В сентябре 2021 года учёные из Чикагского университета создали материал, обладающий рекордной анизотропией теплопроводности: теплопроводность материала вдоль выделенного направления оказалась почти в тысячу раз меньше теплопроводности в направлениях, перпендикулярных ему! Такого эффекта они смогли добиться, наслаивая двумерные слои атомов друг на друга со случайной ориентацией, как показано на рисунке $\it1$. В то время как теоретическая сторона данного эффекта довольно сложна и выходит далеко за рамки классической школьной программы, экспериментальная сторона оказывается доступной для понимания и обработки. В этой задаче мы исследуем, как именно учёные смогли измерить теплопроводность материала вдоль различных направлений.  Для решения задачи вам потребуется обобщение МНК на случай произвольной, не обязательно линейной, зависимости. Пусть в качестве экспериментальной зависимости задан набор точек $(x_i, y_i)$, который мы хотим промоделировать некоторой функцией $f=f(x, a_1, a_2, \dots)$, где $a_1, a_2, \dots$ — параметры, которые можно варьировать. По определению метода наименьших квадратов вариация параметров должна привести к тому, что следующая сумма должна быть минимальной:$$ S = \sum_i~\Delta y_i^2 = \sum_i~\left(y_i-f(x_i, a_1, a_2, \dots)\right)^2 \rightarrow \min_{a_1, a_2, \dots} $$Задача минимизации этой суммы сводится к решению системы уравнений:\[ \begin{cases} \cfrac{\partial S}{\partial a_1}=0\\ \cfrac{\partial S}{\partial a_2}=0\\ \dots \end{cases} \]где символ $\partial$ обозначает дифференцирование по параметру, указанному в знаменателе, когда остальные параметры зафиксированы.
Часть A. Поперечная теплопроводность (4.0 балла). Для измерения теплопроводности в направлении, перпендикулярном слоям, однородный образец диаметром $D=1\ мм$ и толщиной $d$ зажимают между двумя плоскими пластинами из материалов с высокой теплопроводностью, один из которых поддерживают при постоянной температуре $T_0$, а к другому подводят постоянную мощность $Q=3.1\cdot10^{-4}\ Вт$. После установления теплового равновесия измеряется температура $T_1$ второй пластины, откуда получается разность $\Delta T=T_1-T_0$. Для уточнения природы механизмов теплопроводности исследователям также необходимо проверить, зависит ли теплопроводность материала от его температуры.  В таблице в листе ответов вам даны значения разности температур $\Delta T$ в зависимости от толщины образца $d$ для трёх разных значений температуры $T_0$ и двух различных материалов — сульфидов молибдена $\rm(MoS_2)$ и вольфрама $\rm(WS_2)$. В идеальном эксперименте разность температур $\Delta T$ можно было бы описать формулой:\begin{equation}\Delta T=Ad,\tag1\end{equation}где $A=\cfrac{4Q}{\pi\varkappa_\perp D^2}$, а $\varkappa_\perp$ — коэффициент теплопроводности в направлении, перпендикулярном слоям. Однако теплообмен между двумя пластинами происходит не только за счёт теплопроводности, но и за счёт других способов теплопередачи. Их можно с хорошей точностью учесть, добавив в уравнение $(1)$ поправочный член:\begin{equation}\Delta T=Ad-BT_0^{1/2}d^{3/2}.\tag2\end{equation}
С помощью метода наименьших квадратов получите формулы для нахождения коэффициентов $A$ и $B$ для каждого значения температуры $T_0$ и для каждого из материалов. Ответ выразите через средние по выборке значения произведений вида $\Delta T^{k_1}d^{k_2}$, где $k_{1,2}$ — некоторые числа.
Для сульфида молибдена $\rm(MoS_2)$ найдите $A$ и $B$ для каждой из температур $T_0$. Будем считать, что теплопроводность $\varkappa_\perp$ не зависит от температуры, если выполнено соотношение:\[\Delta A < \overline BT_{0\max}^{1/2}d_\max^{1/2},\]где $\Delta A$ — максимальная разность значений $A$, полученных в предыдущем пункте, а $\overline B$ — среднее арифметическое полученных в предыдущем пункте значений $B$, $d_\max=200\ мкм$, $T_{0\max}=373\ К$.
Выясните, можно ли по результатам эксперимента заключить, что теплопроводность $\varkappa_\perp$ зависит от температуры, в листе ответов подчеркните правильный вариант (обе стороны неравенства должны быть явно вычислены в решении). Найдите среднее арифметическое $\overline A$ и вычислите по нему теплопроводность $\varkappa_\perp$.
Часть B. Продольная теплопроводность (6.0 баллов) Для измерения продольной теплопроводности образец толщиной $d$ помещают на горизонтальную поверхность из очень плохо проводящего тепло материала и освещают его в центре тонким лазерным пучком постоянной мощности. В результате в образце устанавливается некоторое распределение температуры, которое можно получить, решив уравнение теплопроводности в полярных координатах. Температура на больших расстояниях от центра лазерного пучка считается равной $T_0$. Чтобы узнать, насколько повысилась температура образца в центре, исследователи измеряют мощность отражённого от него лазерного излучения, поскольку при небольших изменениях температуры $\Delta T$ коэффициент отражения можно с хорошей точностью считать линейной функцией $\Delta T$. Кроме того, в силу излучения и теплопроводности между образцом и окружающей средой, с его поверхности происходит рассеяние тепла с мощностью, пропорциональной разности температур $\Delta T$. Это приводит к тому, что реальная $\Delta T$ оказывается всегда меньше предсказываемой и имеет некоторый предел $\Delta T_\max$.  Таким образом, нам будут интересны два асимптотических случая: $\it1)$ случай большой толщины образца $d$. При этом вклад теплопроводности внутри образца будет доминирующим, и изменение температуры можно описать уравнением:\begin{equation}\Delta T=\frac Ad-\frac B{d^2},\tag3\end{equation}где $A=\cfrac{A_0}{\varkappa_\parallel}$, $A_0=9.43\ мВт$ и $B$ — некоторые постоянные; $\it2)$ случай малой толщины образца $d$. При этом доминирующим будет вклад теплопроводности и излучения между образцом и окружающей средой, и изменение температуры можно описать уравнением:\begin{equation}\Delta T=\Delta T_{\max}-Cd,\tag4\end{equation}где $C$ — некоторый коэффициент. В таблице в листе ответов вам даны значения разности температуры $\Delta T$ в зависимости от толщины образца $d$ для трёх разных значений температуры $T_0$ и двух различных материалов — сульфидов молибдена $\rm(MoS_2)$ и вольфрама $\rm(WS_2)$. При решении задачи считайте, что половина точек с бóльшим $d$ соответствует случаю $\it1)$, а другая половина — случаю $\it2)$. Рассмотрим сначала случай $\it1)$.
Выполните пункты $\bf A2$ и $\bf A3$ для сульфида вольфрама $\rm(WS_2)$.
С помощью метода наименьших квадратов получите формулу для нахождения коэффициента $A$ для каждого значения температуры $T_0$ и для каждого из материалов. Ответ выразите через средние по выборке значения произведений вида $\Delta T^{k_1}d^{k_2}$, где $k_{1,2}$ — некоторые числа.
Для сульфида молибдена $\rm(MoS_2)$ найдите $A$ для каждой из температур $T_0$. Отсюда для каждой $T_0$ найдите значения $\varkappa_\parallel$. Найдите коэффициент анизотропии теплопроводности $\rho=\cfrac{\varkappa_\parallel}{\varkappa_\perp}$ при температуре $T_0=273\ К$. В этот раз значения $\varkappa_\parallel$ явно зависят от температуры. Можно предположить, что они удовлетворяют степенной зависимости $\varkappa_\parallel\propto\cfrac1{T_0^n}$.
Найдите $n$.
Выполните пункты $\bf B2$ и $\bf B3$ для сульфида вольфрама $\rm(WS_2)$. Рассмотрим теперь случай $\it2)$.
С помощью метода наименьших квадратов получите формулу для нахождения коэффициента $\Delta T_{\max}$ для каждого значения температуры $T_0$ и для каждого из материалов. Ответ выразите через средние по выборке значения произведений вида $\Delta T^{k_1}d^{k_2}$, где $k_{1,2}$ — некоторые числа.
Для каждого из материалов найдите $\Delta T_{\max}$ для каждой из температур $T_0$. Для того, чтобы в будущем улучшить условия проведения эксперимента, учёные хотят узнать, из-за чего в первую очередь теплота передаётся от образца окружающей среде — из-за теплопроводности или излучения. Для этого как раз можно использовать полученные значения $\Delta T_{\max}$. Можно показать, что если доминирующий вклад вносит теплопроводность, то $\Delta T_{\max}\propto\cfrac1{\sqrt{T_0}}$, а если излучение, то $\Delta T_{\max}\propto\cfrac1{T_0^3}$. Попробуем приблизить $\Delta T_{\max}$ степенной зависимостью $\Delta T_{\max}\propto\cfrac1{T_0^m}$.
Для каждого из материалов найдите $m$. Что вносит в теплопередачу между образцом и окружающей средой основной вклад — теплопроводность или излучение? Подчеркните правильный вариант в листе ответов.
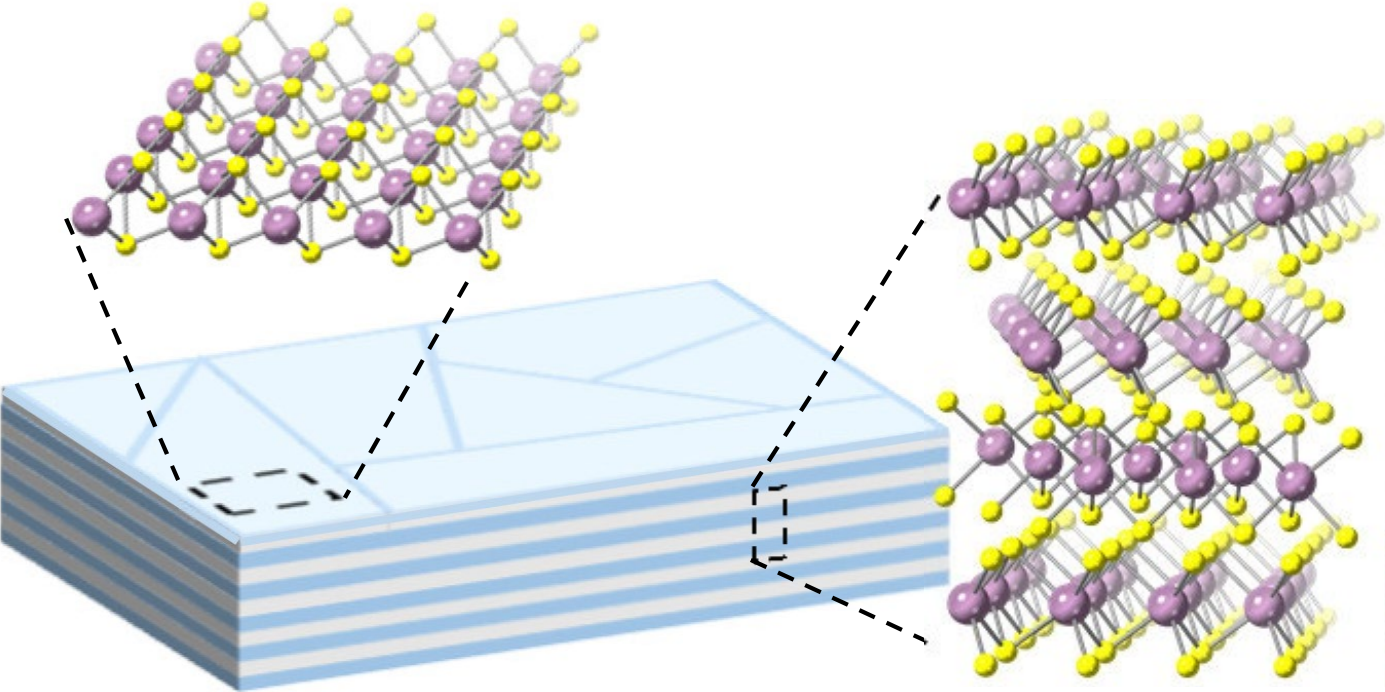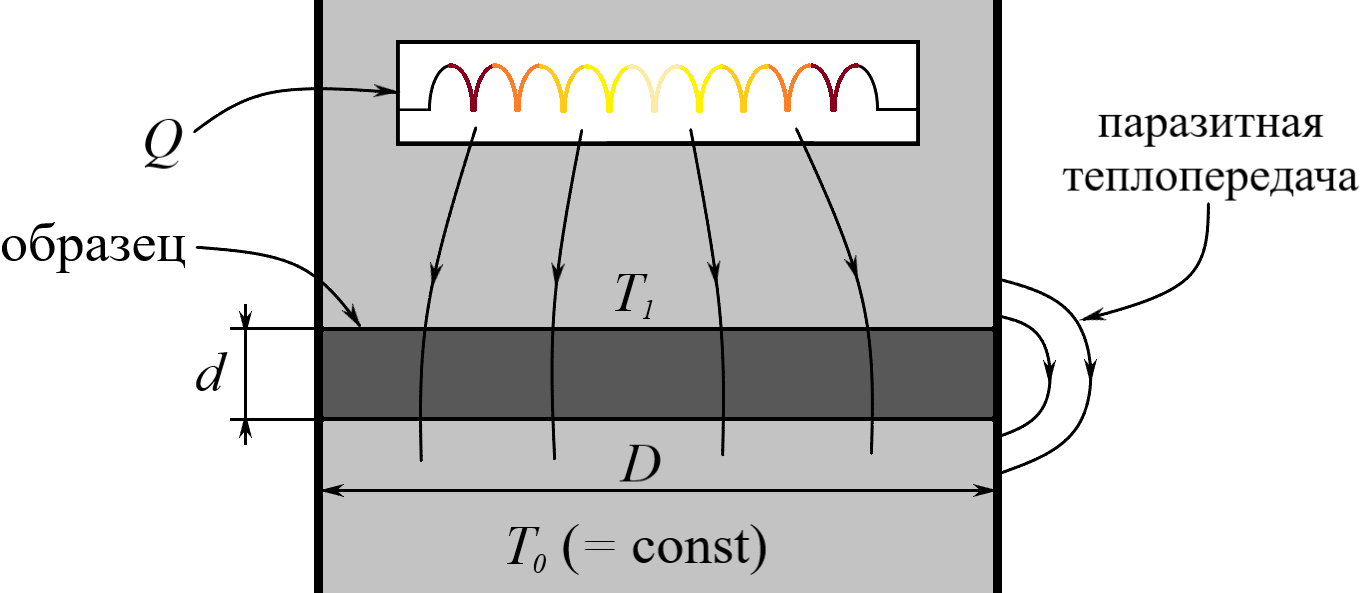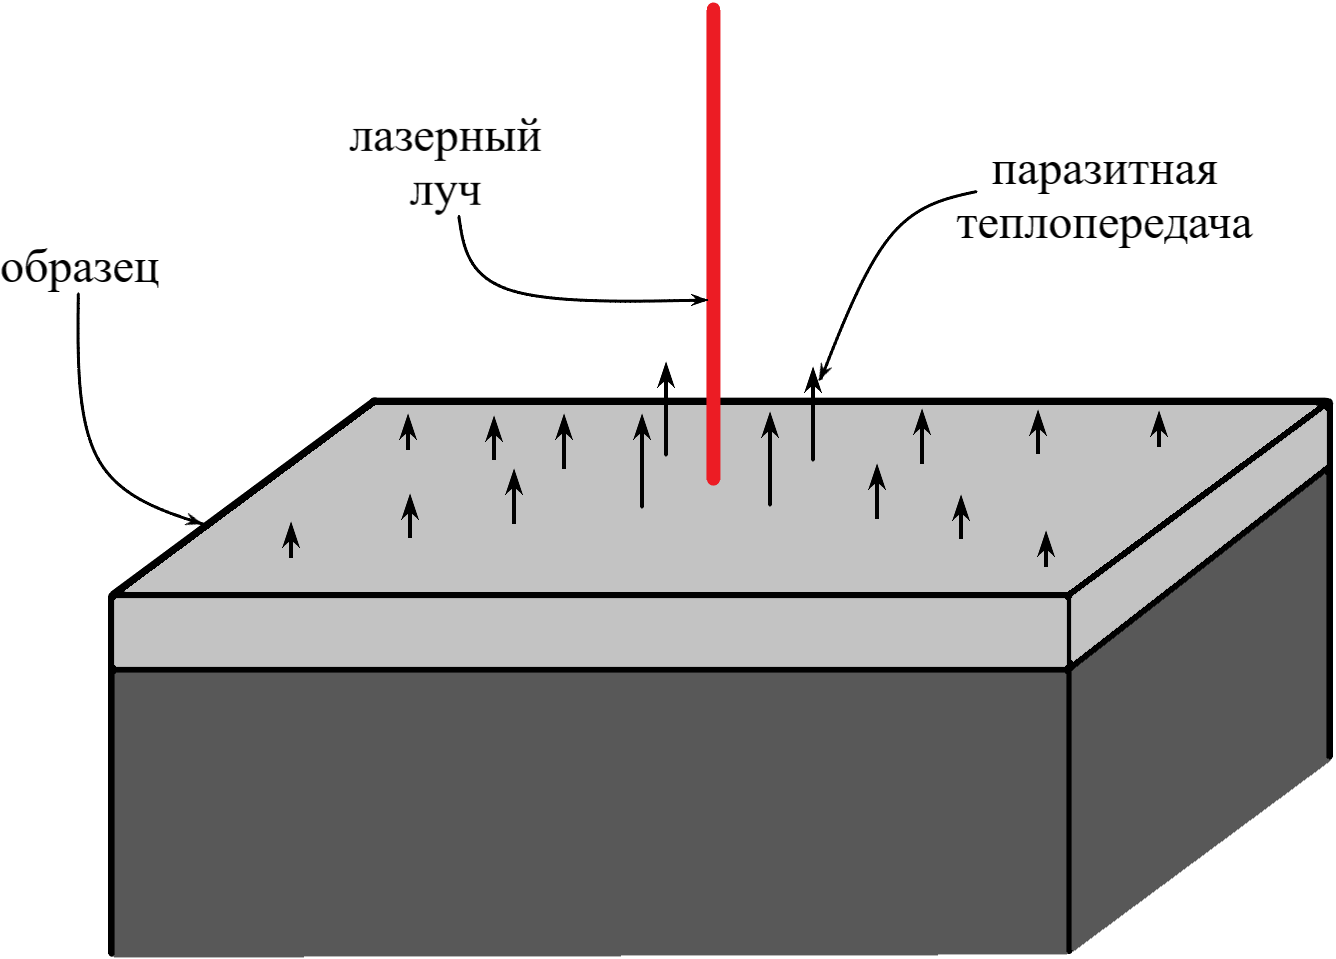
С помощью метода наименьших квадратов получите формулы для нахождения коэффициентов $A$ и $B$ для каждого значения температуры $T_0$ и для каждого из материалов. Ответ выразите через средние по выборке значения произведений вида $\Delta T^{k_1}d^{k_2}$, где $k_{1,2}$ — некоторые числа.
Решение: Согласно методу, описанному в условии, составляем систему уравнений:\[\begin{array}l \begin{cases} \cfrac{\partial S}{\partial A}=0\\ \cfrac{\partial S}{\partial B}=0\end{cases},\quadгде\quad S=\sum_i\left(\Delta T_{i\ \mathrm{exp}}-\Delta T_{i\ \mathrm{th}}(d_i, A, B)\right)^2=\sum_i\left(\Delta T_i-Ad_i+BT_0^{1/2}d_i^{3/2}\right)^2\end{array}\]Таким образом, система примет вид:\[\begin{cases} \cfrac\partial{\partial A}\sum_i\left(\Delta T_i-Ad_i+BT_0^{1/2}d_i^{3/2}\right)^2=0\\\cfrac\partial{\partial B}\sum_i\left(\Delta T_i-Ad_i+BT_0^{1/2}d_i^{3/2}\right)^2=0\end{cases}\implies\begin{cases}0=\sum_i\left(\Delta T_id_i-Ad_i^2+BT_0^{1/2}d_i^{5/2}\right)\\0=\sum_i\left(\Delta T_id_i^{3/2}-Ad_i^{5/2}+BT_0^{1/2}d_i^3\right)\end{cases}\]Это — система линейных уравнений относительно коэффициентов $A$ и $B$. Коэффициенты в ней представляют собой необходимые произведения вида $\Delta T^{k_1}d^{k_2}$. Через средние значения этих произведений по экспериментальной выборке эта система записывается несколько элегантнее в виде:\[\begin{cases}0=\overline{\Delta Td}-A\overline{d^2}+BT_0^{1/2}\overline{d^{5/2}}\\0=\overline{\Delta Td^{3/2}}-A\overline{d^{5/2}}+BT_0^{1/2}\overline{d^3}\end{cases}\]Решая эту систему, получим окончательно:\[\begin{array}lA=\cfrac{\overline{\Delta Td^{3/2}}\cdot\overline{d^{5/2}}-\overline{\Delta Td}\cdot\overline{d^3}}{\overline{d^{5/2}}^2-\overline{d^2}\cdot\overline{d^3}}\\B=\cfrac1{\sqrt{T_0}}\cfrac{\overline{\Delta Td^{3/2}}\cdot\overline{d^2}-\overline{\Delta Td}\cdot\overline{d^{5/2}}}{\overline{d^{5/2}}^2-\overline{d^2}\cdot\overline{d^3}}\end{array}\]
Ответ: \[\begin{array}lA=\cfrac{\overline{\Delta Td^{3/2}}\cdot\overline{d^{5/2}}-\overline{\Delta Td}\cdot\overline{d^3}}{\overline{d^{5/2}}^2-\overline{d^2}\cdot\overline{d^3}}\\B=\cfrac1{\sqrt{T_0}}\cfrac{\overline{\Delta Td^{3/2}}\cdot\overline{d^2}-\overline{\Delta Td}\cdot\overline{d^{5/2}}}{\overline{d^{5/2}}^2-\overline{d^2}\cdot\overline{d^3}}\end{array}\]

Для сульфида молибдена $\rm(MoS_2)$ найдите $A$ и $B$ для каждой из температур $T_0$.
Решение: $T_0=273~К$$\overline\dots$$d,~мкм$20406080100120140160180200 $\Delta T,~К$0.1380.2660.3940.5320.6620.7770.8310.9541.1371.1890.688$\Delta Td,~К\cdotмкм$2.7610.6423.6442.5666.2093.24116.34152.64204.66237.8095.05$\Delta Td^{3/2},~К\cdotмкм^{3/2}$12.34672918311380.67662.001021.391376.551930.762745.803363.001174.29$d^2,~мкм^2$40016003600640010000144001960025600324004000015400$d^{5/2},~мкм^{5/2}$1788.8510119.2927885.4857243.34100000.00157744.10231910.33323817.23434691.61565685.42191088.57$d^3,~мкм^3$8000640002160005120001000000172800027440004096000583200080000002420000 $T_0=323~К$$\overline\dots$$d,~мкм$20406080100120140160180200 $\Delta T,~К$0.1370.2710.3900.4960.5770.7190.7880.8771.0461.0980.640$\Delta Td,~К\cdotмкм$2.7410.8423.4039.6857.7086.28110.32140.32188.28219.6087.92$\Delta Td^{3/2},~К\cdotмкм^{3/2}$12.2568.56181.26354.91577.00945.151305.321774.922526.043105.611085.10$d^2,~мкм^2$40016003600640010000144001960025600324004000015400$d^{5/2},~мкм^{5/2}$1788.8510119.2927885.4857243.34100000.00157744.10231910.33323817.23434691.61565685.42191088.57$d^3,~мкм^3$8000640002160005120001000000172800027440004096000583200080000002420000 $T_0=373~К$$\overline\dots$$d,~мкм$20406080100120140160180200 $\Delta T,~К$0.1390.2670.3730.4830.5630.6760.7600.8560.9011.0230.604$\Delta Td,~К\cdotмкм$2.7810.6822.3838.6456.3081.12106.40136.96162.18204.6082.20$\Delta Td^{3/2},~К\cdotмкм^{3/2}$12.4367.55173.35345.61563.00888.631258.941732.422175.872893.481011.13$d^2,~мкм^2$40016003600640010000144001960025600324004000015400$d^{5/2},~мкм^{5/2}$1788.8510119.2927885.4857243.34100000.00157744.10231910.33323817.23434691.61565685.42191088.57$d^3,~мкм^3$8000640002160005120001000000172800027440004096000583200080000002420000 | $T_0=273~К$ | | | | | | | | | | | $\overline\dots$ | | --- | --- | --- | --- | --- | --- | --- | --- | --- | --- | --- | --- | | $d,~мкм$ | 20 | 40 | 60 | 80 | 100 | 120 | 140 | 160 | 180 | 200 | | | $\Delta T,~К$ | 0.138 | 0.266 | 0.394 | 0.532 | 0.662 | 0.777 | 0.831 | 0.954 | 1.137 | 1.189 | 0.688 | | $\Delta Td,~К\cdotмкм$ | 2.76 | 10.64 | 23.64 | 42.56 | 66.20 | 93.24 | 116.34 | 152.64 | 204.66 | 237.80 | 95.05 | | $\Delta Td^{3/2},~К\cdotмкм^{3/2}$ | 12.34 | 6729 | 18311 | 380.67 | 662.00 | 1021.39 | 1376.55 | 1930.76 | 2745.80 | 3363.00 | 1174.29 | | $d^2,~мкм^2$ | 400 | 1600 | 3600 | 6400 | 10000 | 14400 | 19600 | 25600 | 32400 | 40000 | 15400 | | $d^{5/2},~мкм^{5/2}$ | 1788.85 | 10119.29 | 27885.48 | 57243.34 | 100000.00 | 157744.10 | 231910.33 | 323817.23 | 434691.61 | 565685.42 | 191088.57 | | $d^3,~мкм^3$ | 8000 | 64000 | 216000 | 512000 | 1000000 | 1728000 | 2744000 | 4096000 | 5832000 | 8000000 | 2420000 |
Ответ: | $T_0,~К$ | 273 | 323 | 373 | | --- | --- | --- | --- | | $A,~\cfracК{мм}$ | 7.46 | 7.18 | 7.59 | | $B,~\cfrac{К^{1/2}}{мм^{3/2}}$ | 0.199 | 0.208 | 0.298 | Ответ: $T_0,~К$273323373$A,~\cfracК{мм}$7.467.187.59$B,~\cfrac{К^{1/2}}{мм^{3/2}}$0.1990.2080.298

Выясните, можно ли по результатам эксперимента заключить, что теплопроводность $\varkappa_\perp$ зависит от температуры, в листе ответов подчеркните правильный вариант (обе стороны неравенства должны быть явно вычислены в решении). Найдите среднее арифметическое $\overline A$ и вычислите по нему теплопроводность $\varkappa_\perp$.
Решение: Подставляем числа (учитывая, что $T_{0\max}=373~К$, $d_\max=0.2~мм$):\[\Delta A < \overline BT_{0\max}^{1/2}d_\max^{1/2}\implies0.41~\cfracК{мм} < 2.03~\cfracК{мм}~-~зависит~/~\underline{не~зависит}.\]
Ответ: \[\overline A=7.41~\cfracК{мм}\\\ \\\varkappa_\perp=53.3~\cfrac{мВт}{м\cdotК}\ne\varkappa_\perp(T_0)\]

Выполните пункты $\bf A2$ и $\bf A3$ для сульфида вольфрама $\rm(WS_2)$.
Решение: $T_0=273~К$$\overline\dots$$d,~мкм$20406080100120140160180200 $\Delta T,~К$0.1910.3810.5710.7640.9461.1001.3041.4431.5771.8091.009$\Delta Td,~К\cdotмкм$3.8215.2434.2661.1294.60132.00182.56230.88283.86361.80140.01$\Delta Td^{3/2},~К\cdotмкм^{3/2}$17.0896.39265.38546.67946.001445.992160.082920.433808.385116.621732.30$d^2,~мкм^2$40016003600640010000144001960025600324004000015400$d^{5/2},~мкм^{5/2}$1788.8510119.2927885.4857243.34100000.00157744.10231910.33323817.23434691.61565685.42191088.57$d^3,~мкм^3$8000640002160005120001000000172800027440004096000583200080000002420000 $T_0=323~К$$\overline\dots$$d,~мкм$20406080100120140160180200 $\Delta T,~К$0.1950.3840.5660.7270.9071.0831.2021.3541.5181.7010.964$\Delta Td,~К\cdotмкм$3.915.3633.9658.1690.7129.96168.28216.64273.24340.2133.04$\Delta Td^{3/2},~К\cdotмкм^{3/2}$17.4497.15263.05520.20907.001423.641991.122740.303665.904811.151643.70$d^2,~мкм^2$40016003600640010000144001960025600324004000015400$d^{5/2},~мкм^{5/2}$1788.8510119.2927885.4857243.34100000.00157744.10231910.33323817.23434691.61565685.42191088.57$d^3,~мкм^3$8000640002160005120001000000172800027440004096000583200080000002420000 $T_0=373~К$$\overline\dots$$d,~мкм$20406080100120140160180200 $\Delta T,~К$0.2010.3670.5490.7330.8771.0371.1721.3301.4391.6290.933$\Delta Td,~К\cdotмкм$4.0214.6832.9458.6487.70124.44164.08212.80259.02325.80128.41$\Delta Td^{3/2},~К\cdotмкм^{3/2}$17.9892.84255.15524.49877.001363.171941.422691.733475.124607.511584.64$d^2,~мкм^2$40016003600640010000144001960025600324004000015400$d^{5/2},~мкм^{5/2}$1788.8510119.2927885.4857243.34100000.00157744.10231910.33323817.23434691.61565685.42191088.57$d^3,~мкм^3$8000640002160005120001000000172800027440004096000583200080000002420000 Подставляем числа (учитывая, что $T_{0\max}=373~К$, $d_\max=0.2~мм$):\[\Delta A < \overline BT_{0\max}^{1/2}d_\max^{1/2}\implies0.23~\cfracК{мм} < 2.17~\cfracК{мм}~-~зависит~/~\underline{не~зависит}\] | $T_0=273~К$ | | | | | | | | | | | $\overline\dots$ | | --- | --- | --- | --- | --- | --- | --- | --- | --- | --- | --- | --- | | $d,~мкм$ | 20 | 40 | 60 | 80 | 100 | 120 | 140 | 160 | 180 | 200 | | | $\Delta T,~К$ | 0.191 | 0.381 | 0.571 | 0.764 | 0.946 | 1.100 | 1.304 | 1.443 | 1.577 | 1.809 | 1.009 | | $\Delta Td,~К\cdotмкм$ | 3.82 | 15.24 | 34.26 | 61.12 | 94.60 | 132.00 | 182.56 | 230.88 | 283.86 | 361.80 | 140.01 | | $\Delta Td^{3/2},~К\cdotмкм^{3/2}$ | 17.08 | 96.39 | 265.38 | 546.67 | 946.00 | 1445.99 | 2160.08 | 2920.43 | 3808.38 | 5116.62 | 1732.30 | | $d^2,~мкм^2$ | 400 | 1600 | 3600 | 6400 | 10000 | 14400 | 19600 | 25600 | 32400 | 40000 | 15400 | | $d^{5/2},~мкм^{5/2}$ | 1788.85 | 10119.29 | 27885.48 | 57243.34 | 100000.00 | 157744.10 | 231910.33 | 323817.23 | 434691.61 | 565685.42 | 191088.57 | | $d^3,~мкм^3$ | 8000 | 64000 | 216000 | 512000 | 1000000 | 1728000 | 2744000 | 4096000 | 5832000 | 8000000 | 2420000 |
Ответ: | $T_0,~К$ | 273 | 323 | 373 | | --- | --- | --- | --- | | $A,~\cfracК{мм}$ | 10.37 | 10.44 | 10.60 | | $B,~\cfrac{К^{1/2}}{мм^{3/2}}$ | 0.197 | 0.256 | 0.300 | \\\[\\overline A\=10\.47\~\\cfracК{мм}\\\\\\varkappa\_\\perp\=37\.7\~\\cfrac{мВт}{м\\cdotК}\\ne\\varkappa\_\\perp(T\_0\)\\] Ответ: $T_0,~К$273323373$A,~\cfracК{мм}$10.3710.4410.60$B,~\cfrac{К^{1/2}}{мм^{3/2}}$0.1970.2560.300 \[\overline A=10.47~\cfracК{мм}\\\varkappa_\perp=37.7~\cfrac{мВт}{м\cdotК}\ne\varkappa_\perp(T_0)\]

С помощью метода наименьших квадратов получите формулу для нахождения коэффициента $A$ для каждого значения температуры $T_0$ и для каждого из материалов. Ответ выразите через средние по выборке значения произведений вида $\Delta T^{k_1}d^{k_2}$, где $k_{1,2}$ — некоторые числа.
Решение: Согласно методу, описанному в условии, составляем систему уравнений:\[\begin{array}l \begin{cases} \cfrac{\partial S}{\partial A}=0\\ \cfrac{\partial S}{\partial B}=0\end{cases},\quadгде\quad S=\sum_i\left(\Delta T_{i\ \mathrm{exp}}-\Delta T_{i\ \mathrm{th}}(d_i, A, B)\right)^2=\sum_i\left(\Delta T_i-\cfrac A{d_i}+\cfrac B{d_i^2}\right)^2\end{array}\]Таким образом, система примет вид:\[\begin{cases} \cfrac\partial{\partial A}\sum_i\left(\Delta T_i-\cfrac A{d_i}+\cfrac B{d_i^2}\right)^2=0\\\cfrac\partial{\partial B}\sum_i\left(\Delta T_i-\cfrac A{d_i}+\cfrac B{d_i^2}\right)^2=0\end{cases}\implies\begin{cases}0=\sum_i\left(\Delta T_id_i^{-1}-Ad_i^{-2}+Bd_i^{-3}\right)\\0=\sum_i\left(\Delta T_id_i^{-2}-Ad_i^{-3}+Bd_i^{-4}\right)\end{cases}\]Это — система линейных уравнений относительно коэффициентов $A$ и $B$. Коэффициенты в ней представляют собой необходимые произведения вида $\Delta T^{k_1}d^{k_2}$. Через средние значения этих произведений по экспериментальной выборке эта система записывается несколько элегантнее в виде:\[\begin{cases}0=\overline{\Delta Td^{-1}}-A\overline{d^{-2}}+B\overline{d^{-3}}\\0=\overline{\Delta Td^{-2}}-A\overline{d^{-3}}+B\overline{d^{-4}}\end{cases}\]Решая эту систему относительно $A$, получим окончательно:\[A=\frac{\overline{\Delta Td^{-2}}\cdot\overline{d^{-3}}-\overline{\Delta Td^{-1}}\cdot\overline{d^{-4}}}{\overline{d^{-3}}^2-\overline{d^{-2}}\cdot\overline{d^{-4}}}.\]
Ответ: \[A=\frac{\overline{\Delta Td^{-2}}\cdot\overline{d^{-3}}-\overline{\Delta Td^{-1}}\cdot\overline{d^{-4}}}{\overline{d^{-3}}^2-\overline{d^{-2}}\cdot\overline{d^{-4}}}\]

Для сульфида молибдена $\rm(MoS_2)$ найдите $A$ для каждой из температур $T_0$. Отсюда для каждой $T_0$ найдите значения $\varkappa_\parallel$. Найдите коэффициент анизотропии теплопроводности $\rho=\cfrac{\varkappa_\parallel}{\varkappa_\perp}$ при температуре $T_0=273\ К$.
Решение: $T_0=273~К$$\overline\dots$$d,~мкм$120140160180200 $\Delta T,~К$1.3721.1571.0550.9480.846 $\Delta Td^{-1},~10^{-3}~К\cdotмкм^{-1}$11.438.266.595.274.237.16$\Delta Td^{-2},~10^{-6}~К\cdotмкм^{-2}$95.2859.0341.2129.2621.1549.19$d^{-2},~10^{-6}~мкм^{-2}$69.4451.0239.0630.8625.0043.08$d^{-3},~10^{-9}~мкм^{-3}$578.70364.43244.14171.47125.00296.75$d^{-4},~10^{-9}~мкм^{-4}$4.8232.6031.5260.9530.6252.106 $T_0=323~К$$\overline\dots$$d,~мкм$120140160180200 $\Delta T,~К$1.4071.2471.1441.0190.948 $\Delta Td^{-1},~10^{-3}~К\cdotмкм^{-1}$11.738.917.155.664.747.64$\Delta Td^{-2},~10^{-6}~К\cdotмкм^{-2}$97.7163.6244.6931.4523.7052.23$d^{-2},~10^{-6}~мкм^{-2}$69.4451.0239.0630.8625.0043.08$d^{-3},~10^{-9}~мкм^{-3}$578.70364.43244.14171.47125.00296.75$d^{-4},~10^{-9}~мкм^{-4}$4.8232.6031.5260.9530.6252.106 $T_0=373~К$$\overline\dots$$d,~мкм$120140160180200 $\Delta T,~К$1.4551.3561.1941.1071.024 $\Delta Td^{-1},~10^{-3}~К\cdotмкм^{-1}$12.139.697.466.155.128.11$\Delta Td^{-2},~10^{-6}~К\cdotмкм^{-2}$101.0469.1846.6434.1725.6055.33$d^{-2},~10^{-6}~мкм^{-2}$69.4451.0239.0630.8625.0043.08$d^{-3},~10^{-9}~мкм^{-3}$578.70364.43244.14171.47125.00296.75$d^{-4},~10^{-9}~мкм^{-4}$4.8232.6031.5260.9530.6252.106 | $T_0=273~К$ | | | | | | $\overline\dots$ | | --- | --- | --- | --- | --- | --- | --- | | $d,~мкм$ | 120 | 140 | 160 | 180 | 200 | | | $\Delta T,~К$ | 1.372 | 1.157 | 1.055 | 0.948 | 0.846 | | | $\Delta Td^{-1},~10^{-3}~К\cdotмкм^{-1}$ | 11.43 | 8.26 | 6.59 | 5.27 | 4.23 | 7.16 | | $\Delta Td^{-2},~10^{-6}~К\cdotмкм^{-2}$ | 95.28 | 59.03 | 41.21 | 29.26 | 21.15 | 49.19 | | $d^{-2},~10^{-6}~мкм^{-2}$ | 69.44 | 51.02 | 39.06 | 30.86 | 25.00 | 43.08 | | $d^{-3},~10^{-9}~мкм^{-3}$ | 578.70 | 364.43 | 244.14 | 171.47 | 125.00 | 296.75 | | $d^{-4},~10^{-9}~мкм^{-4}$ | 4.823 | 2.603 | 1.526 | 0.953 | 0.625 | 2.106 |
Ответ: | $T_0,~К$ | 273 | 323 | 373 | | --- | --- | --- | --- | | $A,~мкм\cdotК$ | 179.6 | 218.8 | 247.5 | | $\varkappa_\parallel,~\cfrac{Вт}{м\cdotК}$ | 52.5 | 43.1 | 38.1 | \\\[\\rho\=9\.85\\cdot10^2\\] Ответ: $T_0,~К$273323373$A,~мкм\cdotК$179.6218.8247.5$\varkappa_\parallel,~\cfrac{Вт}{м\cdotК}$52.543.138.1 \[\rho=9.85\cdot10^2\]

Найдите $n$.
Решение: Вычислить по МНК коэффициенты $\varkappa_{\parallel,0}$ и $n$ для моделирующей функции вида:\[\varkappa_\parallel=\frac{\varkappa_{\parallel,0}}{T_0^n}\]можно с помощью стандартного калькулятора.
Ответ: \[n=1.03\]

Выполните пункты $\bf B2$ и $\bf B3$ для сульфида вольфрама $\rm(WS_2)$.
Решение: $T_0=273~К$$\overline\dots$$d,~мкм$120140160180200160$\Delta T,~К$1.5961.4171.2841.1631.0841.309$\Delta Td^{-1},~10^{-3}~К\cdotмкм^{-1}$13.3010.128.036.465.428.67$\Delta Td^{-2},~10^{-6}~К\cdotмкм^{-2}$110.8372.3050.1635.9027.1059.26$d^{-2},~10^{-6}~мкм^{-2}$69.4451.0239.0630.8625.0043.08$d^{-3},~10^{-9}~мкм^{-3}$578.70364.43244.14171.47125.00296.75$d^{-4},~10^{-9}~мкм^{-4}$4.8232.6031.5260.9530.6252.106 $T_0=323~К$$\overline\dots$$d,~мкм$120140160180200160$\Delta T,~К$1.6781.4821.3701.2551.1621.389$\Delta Td^{-1},~10^{-3}~К\cdotмкм^{-1}$13.9810.598.566.975.819.18$\Delta Td^{-2},~10^{-6}~К\cdotмкм^{-2}$116.5375.6153.5238.7329.0562.69$d^{-2},~10^{-6}~мкм^{-2}$69.4451.0239.0630.8625.0043.08$d^{-3},~10^{-9}~мкм^{-3}$578.70364.43244.14171.47125.00296.75$d^{-4},~10^{-9}~мкм^{-4}$4.8232.6031.5260.9530.6252.106 $T_0=373~К$$\overline\dots$$d,~мкм$120140160180200160$\Delta T,~К$1.7631.6071.5091.3551.3071.508$\Delta Td^{-1},~10^{-3}~К\cdotмкм^{-1}$14.6911.489.437.536.549.93$\Delta Td^{-2},~10^{-6}~К\cdotмкм^{-2}$122.4381.9958.9541.8232.6867.57$d^{-2},~10^{-6}~мкм^{-2}$69.4451.0239.0630.8625.0043.08$d^{-3},~10^{-9}~мкм^{-3}$578.70364.43244.14171.47125.00296.75$d^{-4},~10^{-9}~мкм^{-4}$4.8232.6031.5260.9530.6252.106 Вычислить по МНК коэффициенты $\varkappa_{\parallel,0}$ и $n$ для моделирующей функции вида:\[\varkappa_\parallel=\frac{\varkappa_{\parallel,0}}{T_0^n}\]можно с помощью стандартного калькулятора. | $T_0=273~К$ | | | | | | $\overline\dots$ | | --- | --- | --- | --- | --- | --- | --- | | $d,~мкм$ | 120 | 140 | 160 | 180 | 200 | 160 | | $\Delta T,~К$ | 1.596 | 1.417 | 1.284 | 1.163 | 1.084 | 1.309 | | $\Delta Td^{-1},~10^{-3}~К\cdotмкм^{-1}$ | 13.30 | 10.12 | 8.03 | 6.46 | 5.42 | 8.67 | | $\Delta Td^{-2},~10^{-6}~К\cdotмкм^{-2}$ | 110.83 | 72.30 | 50.16 | 35.90 | 27.10 | 59.26 | | $d^{-2},~10^{-6}~мкм^{-2}$ | 69.44 | 51.02 | 39.06 | 30.86 | 25.00 | 43.08 | | $d^{-3},~10^{-9}~мкм^{-3}$ | 578.70 | 364.43 | 244.14 | 171.47 | 125.00 | 296.75 | | $d^{-4},~10^{-9}~мкм^{-4}$ | 4.823 | 2.603 | 1.526 | 0.953 | 0.625 | 2.106 |
Ответ: | $T_0,~К$ | 273 | 323 | 373 | | --- | --- | --- | --- | | $A,~мкм\cdotК$ | 250.0 | 276.7 | 325.7 | | $\varkappa_\parallel,~\cfrac{Вт}{м\cdotК}$ | 37.7 | 34.1 | 29.0 | \\\[\\rho\=1\.000\\cdot10^3\\\\n\=1\.02\\] Ответ: $T_0,~К$273323373$A,~мкм\cdotК$250.0276.7325.7$\varkappa_\parallel,~\cfrac{Вт}{м\cdotК}$37.734.129.0 \[\rho=1.000\cdot10^3\\n=1.02\]

С помощью метода наименьших квадратов получите формулу для нахождения коэффициента $\Delta T_{\max}$ для каждого значения температуры $T_0$ и для каждого из материалов. Ответ выразите через средние по выборке значения произведений вида $\Delta T^{k_1}d^{k_2}$, где $k_{1,2}$ — некоторые числа.
Решение: Согласно методу, описанному в условии, составляем систему уравнений:\[\begin{array}l \begin{cases} \cfrac{\partial S}{\partial\left( \Delta T_\max\right)}=0\\ \cfrac{\partial S}{\partial C}=0\end{cases},\quadгде\quad S=\sum_i\left(\Delta T_{i\ \mathrm{exp}}-\Delta T_{i\ \mathrm{th}}(d_i, A, B)\right)^2=\sum_i\left(\Delta T_i-\Delta T_\max+Cd_i\right)^2\end{array}\]Таким образом, система примет вид:\[\begin{cases} \cfrac\partial{\partial \left(\Delta T_\max\right)}\sum_i\left(\Delta T_i-\Delta T_\max+Cd_i\right)^2=0\\\cfrac\partial{\partial C}\sum_i\left(\Delta T_i-\Delta T_\max+Cd_i\right)^2=0\end{cases}\implies\begin{cases}0=\sum_i\left(\Delta T_i-\Delta T_\max+Cd_i\right)\\0=\sum_i\left(\Delta T_id_i-\Delta T_\max d_i+Cd_i^2\right)\end{cases}\]Это — система линейных уравнений относительно коэффициентов $A$ и $B$. Коэффициенты в ней представляют собой необходимые произведения вида $\Delta T^{k_1}d^{k_2}$. Через средние значения этих произведений по экспериментальной выборке эта система записывается несколько элегантнее в виде:\[\begin{cases}0=\overline{\Delta T}-\Delta T_\max+C\overline d\\0=\overline{\Delta Td}-\Delta T_\max\overline d+C\overline{d^2}\end{cases}\]Решая эту систему относительно $\Delta T_\max$, получим окончательно:\[\Delta T_\max=\frac{\overline{\Delta T}\cdot\overline{d^2}-\overline d\cdot\overline{\Delta Td}}{\overline{d^2}-\overline d^2}.\]
Ответ: \[\Delta T_\max=\frac{\overline{\Delta T}\cdot\overline{d^2}-\overline d\cdot\overline{\Delta Td}}{\overline{d^2}-\overline d^2}\]

Для каждого из материалов найдите $\Delta T_{\max}$ для каждой из температур $T_0$.
Решение: Можно, конечно, воспользоваться формулой из предыдущего пункта, но так как моделирующая функция — это попросту линейная зависимость, величину $\Delta T_\max$ можно вычислить по МНК и с помощью стандартного калькулятора. | $T_0,~К$ | 273 | 323 | 373 | | --- | --- | --- | --- | | $\overset{\mathrm{MoS_2:}}{\Delta T_\max,~К}$ | 2.841 | 2.451 | 2.159 | | $\overset{\mathrm{WS_2:}}{\Delta T_\max,~К}$ | 3.155 | 2.679 | 2.293 |
Ответ: | $T_0,~К$ | 273 | 323 | 373 | | --- | --- | --- | --- | | $\overset{\mathrm{MoS_2:}}{\Delta T_\max,~К}$ | 2.841 | 2.451 | 2.159 | | $\overset{\mathrm{WS_2:}}{\Delta T_\max,~К}$ | 3.155 | 2.679 | 2.293 | Ответ: $T_0,~К$273323373$\overset{\mathrm{MoS_2:}}{\Delta T_\max,~К}$2.8412.4512.159$\overset{\mathrm{WS_2:}}{\Delta T_\max,~К}$3.1552.6792.293

Для каждого из материалов найдите $m$. Что вносит в теплопередачу между образцом и окружающей средой основной вклад — теплопроводность или излучение? Подчеркните правильный вариант в листе ответов.
Решение: Вычислить по МНК коэффициенты $\Delta T_{\max,0}$ и $m$ для моделирующей функции вида:\[\Delta T_\max=\frac{\Delta T_{\max,0}}{T_0^m}\]можно с помощью стандартного калькулятора. Получим в итоге:для $\rm MoS_2$, $m=0.88$ – основной вклад вносит $\underline{теплопроводность}$ / излучение;для $\rm WS_2$, $m=0.83$ – основной вклад вносит $\underline{теплопроводность}$ / излучение. | Материал | $\rm MoS_2$ | $\rm WS_2$ | | --- | --- | --- | | $m$ | 0.88 | 0.83 |
Ответ: | Материал | $\rm MoS_2$ | $\rm WS_2$ | | --- | --- | --- | | $m$ | 0.88 | 0.83 | В теплопередачу между образцом и окружающей средой основной вклад вносит теплопроводность. Ответ: Материал$\rm MoS_2$$\rm WS_2$$m$0.880.83 В теплопередачу между образцом и окружающей средой основной вклад вносит теплопроводность.
Темы:
PE, Термодинамика, Обработка данных, Теплопроводность, Сборы XY, X, МНК, 2023